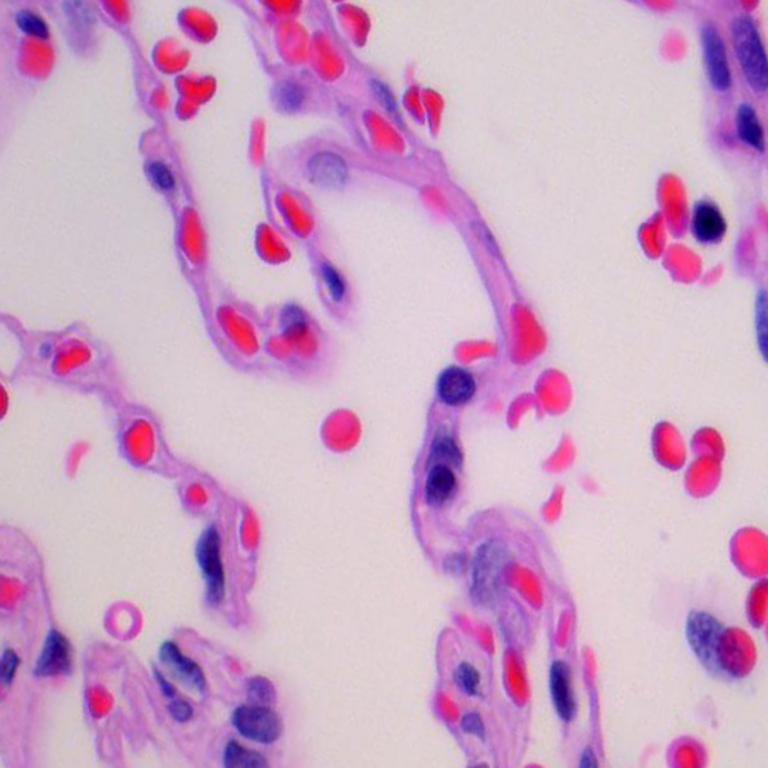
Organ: lung
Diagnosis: benign